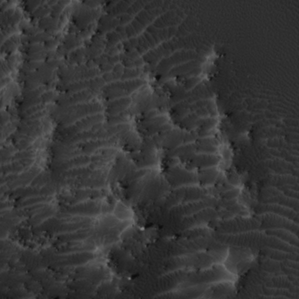
Label: non_frost